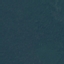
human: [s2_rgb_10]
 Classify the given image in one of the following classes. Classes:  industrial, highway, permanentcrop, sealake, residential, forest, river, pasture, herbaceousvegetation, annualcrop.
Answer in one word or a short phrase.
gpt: Forest